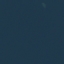
Land use / land cover class: SeaLake